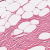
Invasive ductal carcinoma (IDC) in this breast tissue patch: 0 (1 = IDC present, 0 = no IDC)